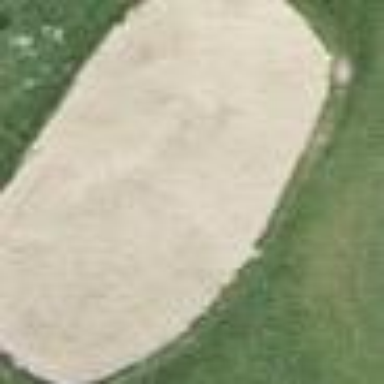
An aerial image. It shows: Sand bunker on golf course.